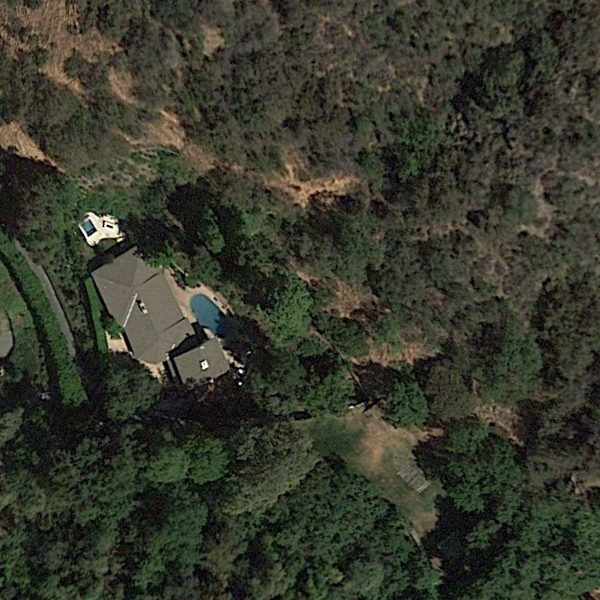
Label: SparseResidential